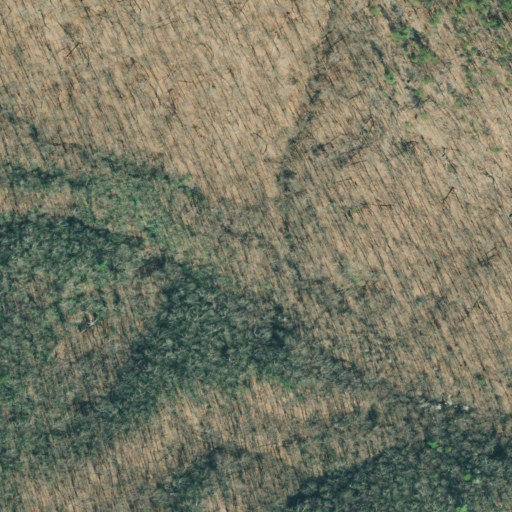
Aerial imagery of slope(s) in Georgia named Tunnel Cove containing deciduous forest and mixed forest